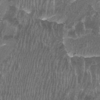
Label: not_dusty